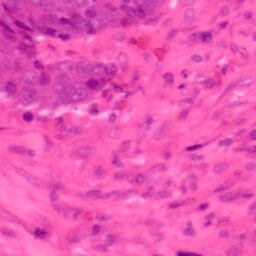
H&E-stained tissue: Colon